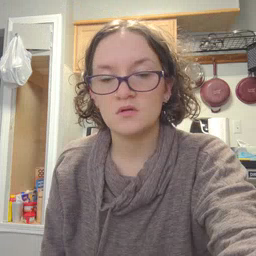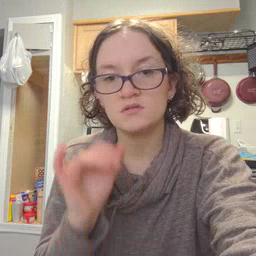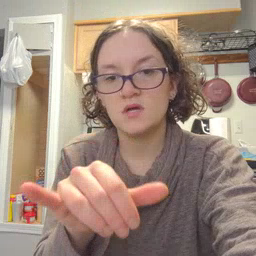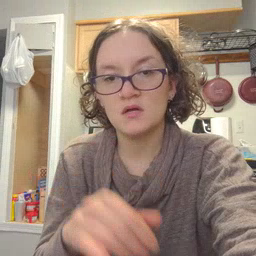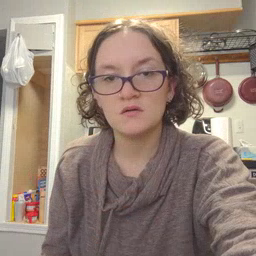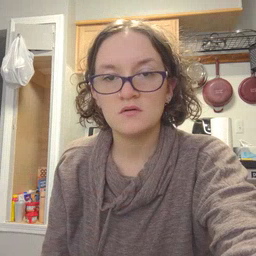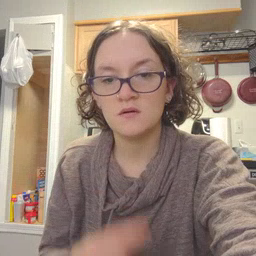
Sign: stay